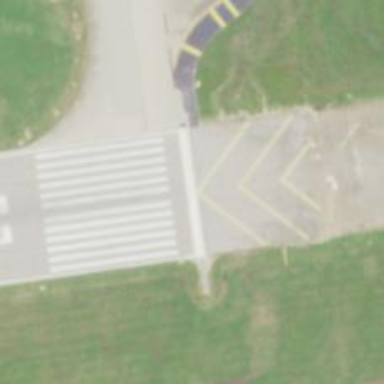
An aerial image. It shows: Runway surface made of asphalt at airport.